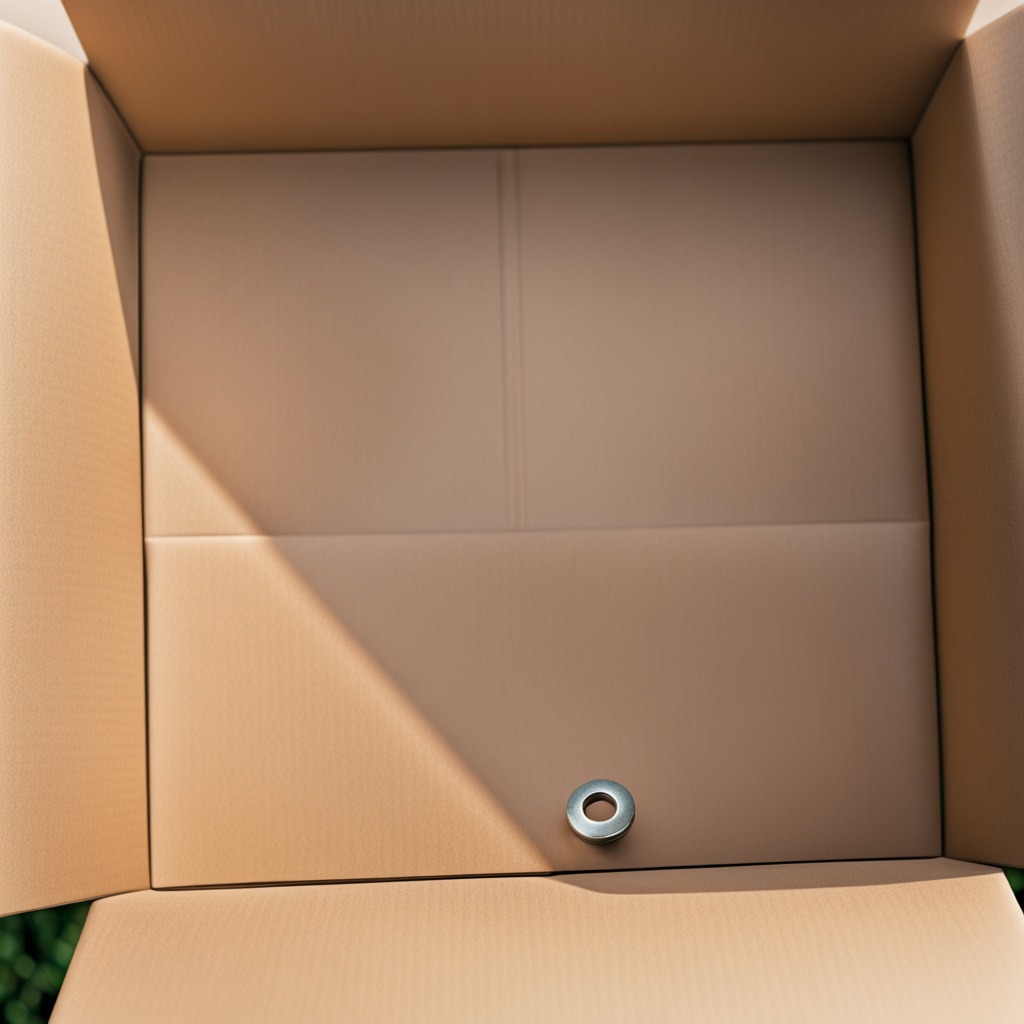
A flat metal washer is lying on the cardboard box surface.